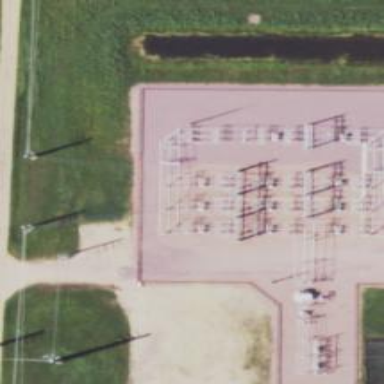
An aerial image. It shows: Switch used for power control.